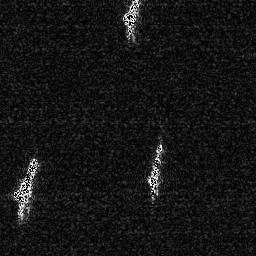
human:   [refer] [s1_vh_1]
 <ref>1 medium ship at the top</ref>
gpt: <box>[[46, 0, 55, 16, 0]]</box>